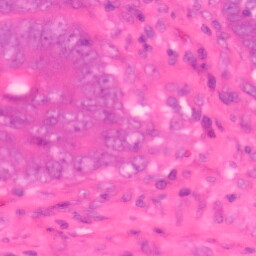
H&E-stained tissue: Colon